Chest X-ray:
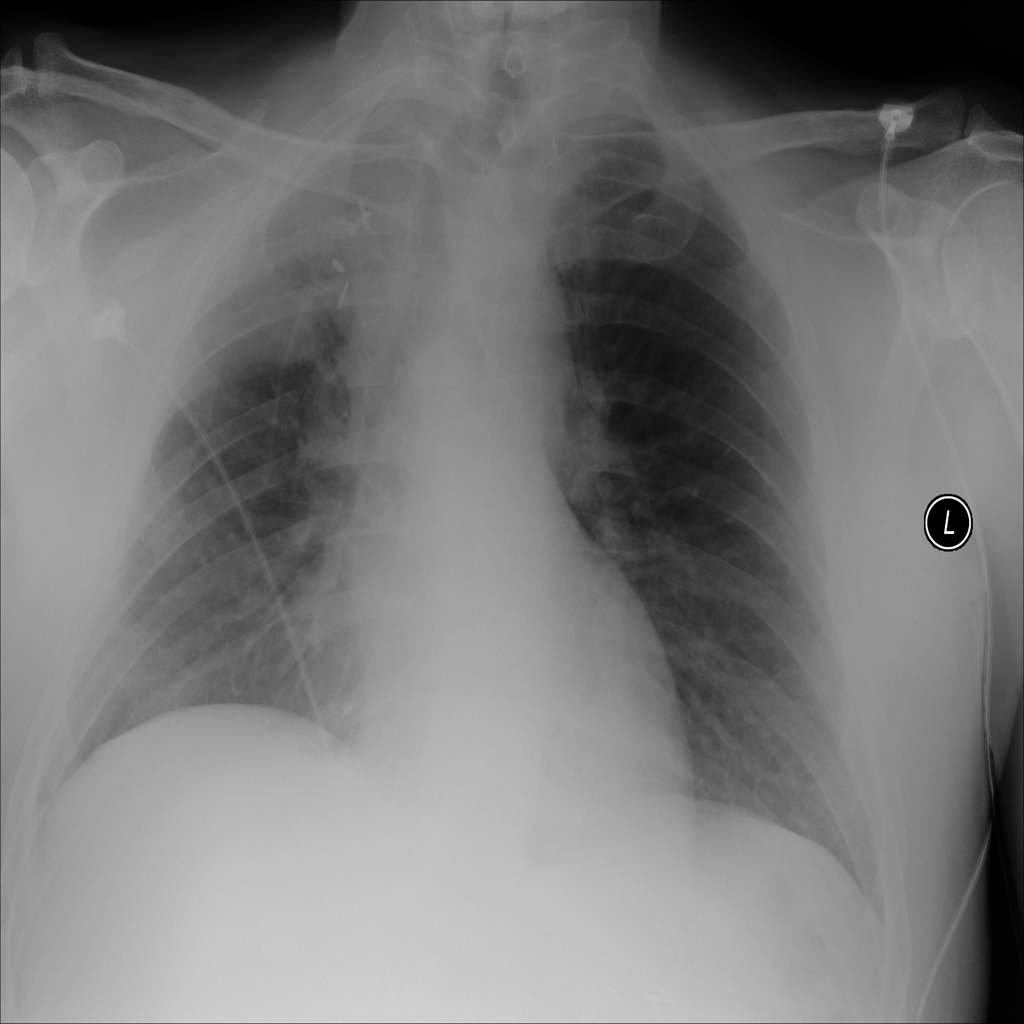
Findings: Consolidation
No abnormal finding: no